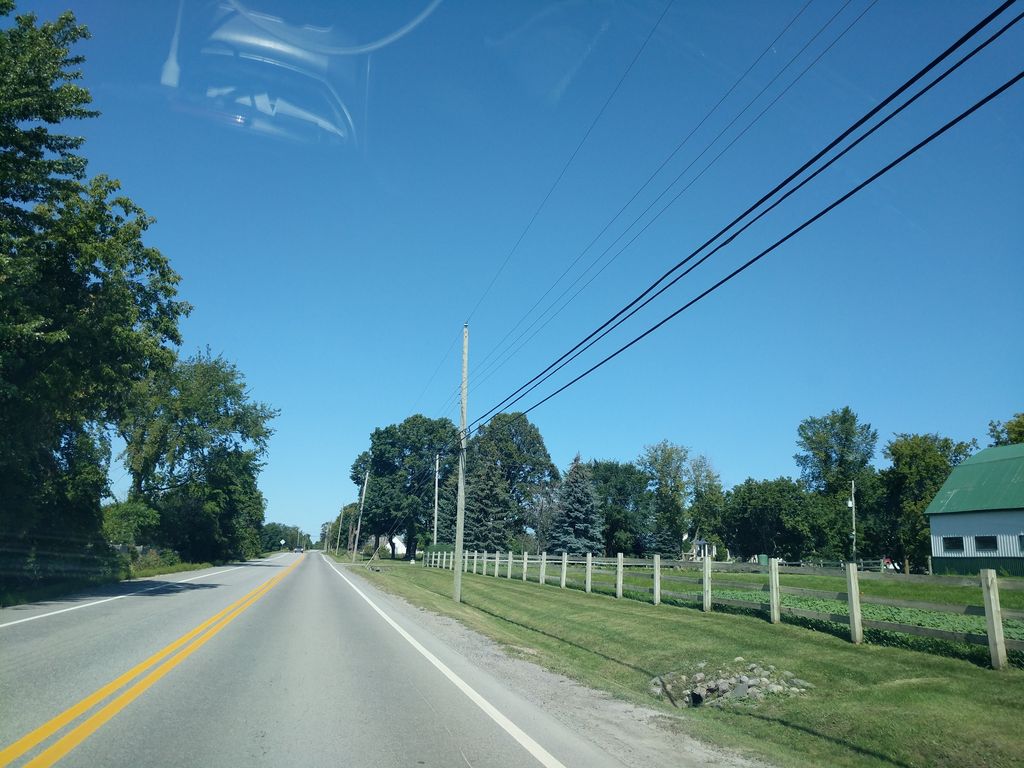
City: ottawa-gatineau